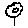
Label: flower